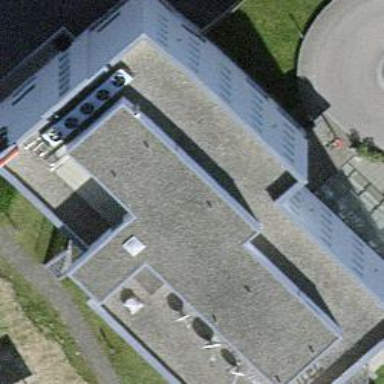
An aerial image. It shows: Hotel building.